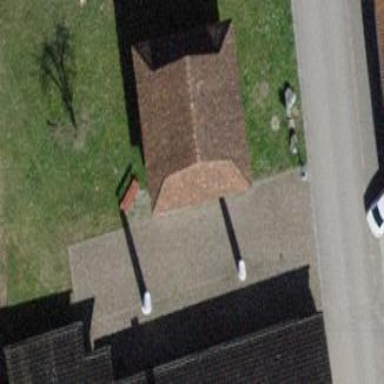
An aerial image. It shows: Building with tiled roof.